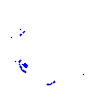
Particle: pion